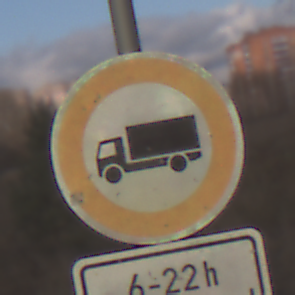
Verkehrszeichen: VerbotFuerKraftfahrzeugeUeberDreiKommaFuenfTonnen
Zusatzzeichen unten: ZeitangabenMitBeschraenkungAufWochentage4
Umgebung: Outdoor, Nature
Tageszeit: MorningAfternoon
Wetter: PartlyCloudy
Licht: Natural
Jahreszeit: NotSpecified
Kontrast: HighContrast